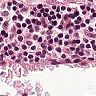
Metastatic tissue present: no